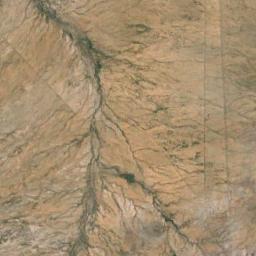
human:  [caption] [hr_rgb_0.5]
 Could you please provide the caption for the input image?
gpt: There is a cliff in the mountains .

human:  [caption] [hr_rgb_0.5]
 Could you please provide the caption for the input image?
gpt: The mountains are winding and undulating .

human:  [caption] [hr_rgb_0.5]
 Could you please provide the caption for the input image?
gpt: The folded mountain has a series of rugged mountains and its rocks are yellow .

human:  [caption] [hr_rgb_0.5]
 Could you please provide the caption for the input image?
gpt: The mountain is full of yellow soil .

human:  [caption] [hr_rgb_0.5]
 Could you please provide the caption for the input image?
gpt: There are some rifts on the yellow mountain .